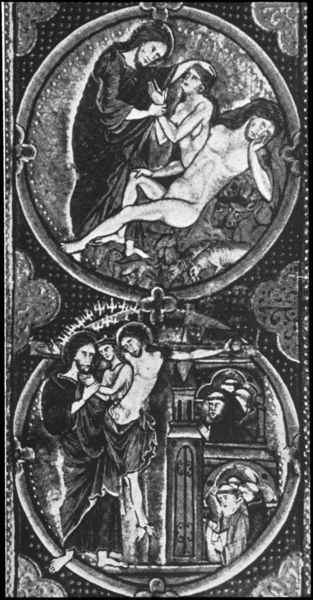
Titel: Wiener Bible Moralisée
Institution: Wien, Österreichische Nationalbibliothek
Schlagwörter: mann, nackter, schlaf, weiß, fenster, schwarz, tür, zeichnung, tier, wand, arm, bibel, lang, tod, kirche, kreis, rund, turm, ornamente, metall, adam, eva, buch, medaillon, kloster, kreuz, stich, schwarzweiß, kreise, heiligenschein, christus, jesus, kreuzabnahme, kreuzigung, mittelalter, segnung, mönch, bettler, mönche, heilige, schatulle, ornamentik, maria, gloriole, heiland, auferstehung, joseph, erlöser, geist, kriche, tonsur, vierpass, dreifaltigkeit, grablege, buchmalerei, judas, codex, reliquiar, erweckung, ornamene